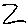
Label: zigzag